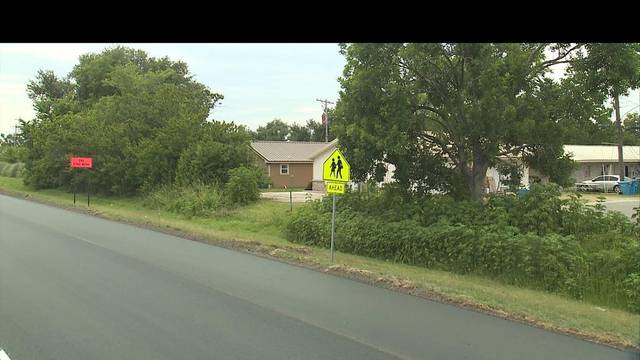
Region: United States
Coordinates: 29.892, -90.406